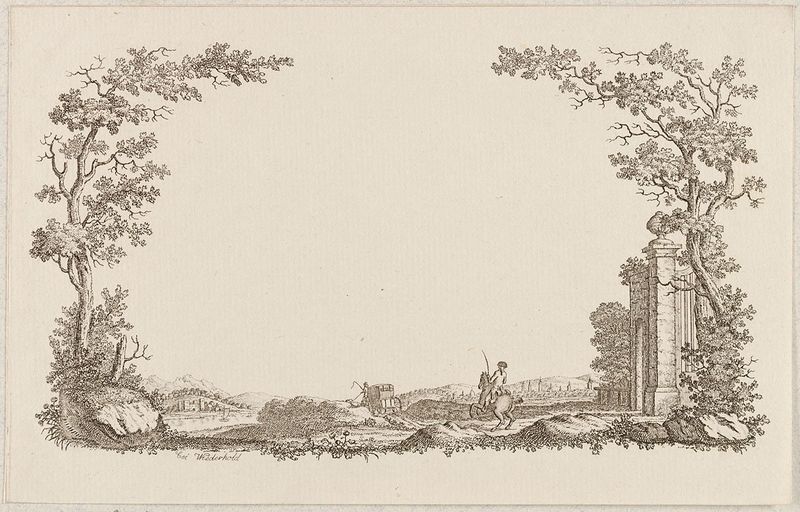
Titel: Blatt aus einer Folge von Kartuschen, Rahmen und Landschaften für Stammbücher
Standort: Hamburg
Institution: Museum für Kunst und Gewerbe Hamburg
Schlagwörter: baum, weiß, bäume, fluss, landschaft, äste, schwarz, tür, park, architektur, barock, signatur, ast, bach, natur, strauch, brücke, passpartout, pferd, reiter, garten, reiten, papier, mauer, grafik, graphik, kutsche, flus, tor, fotografie, photographie, eingang, druck, druckgraphik, schwarzweiss, druckgrafik, schraffur, radierung, peitsche, karte, ross, eiche, postkarte, eichen, schcwarz, fahrzeuge, steigend, anlagen, kutzsche, gerte, tieren, landschaftsdarstellung, ex libris, reiterbildnis, steigt, reproduktionen, druckerzeugnisse, trom, ex, pflanzenornamente, libris, druckrand, sträucher, ornamentstich, vorlageblätter